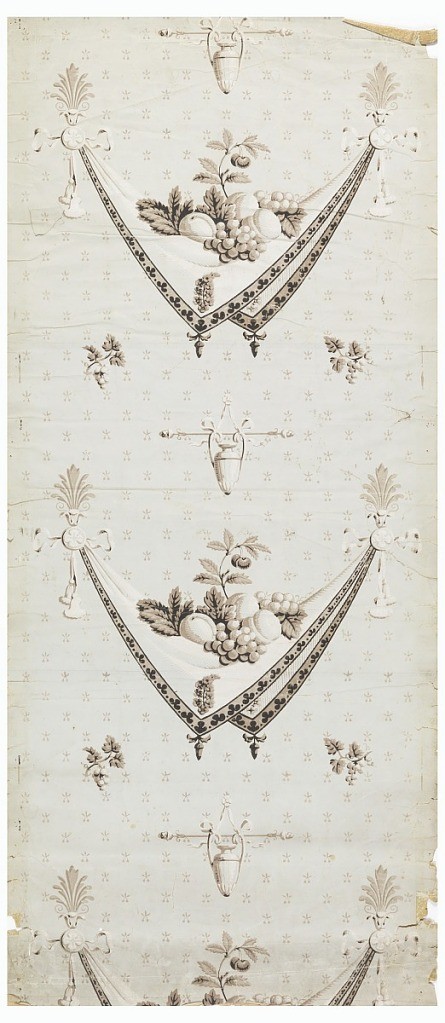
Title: Sidewall
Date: ca. 1810
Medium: Block-printed on joined sheets
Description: Fruit, including grapes, peaches and cherries, sitting on napkin suspend from boss with anthemion and tassels. Acorn pendants hang from napkin corners. Small urn suspended from ribbons alternates with napkins. Printed in tan, black and white on pale green ground. Original document for "Offrande a Ceres."